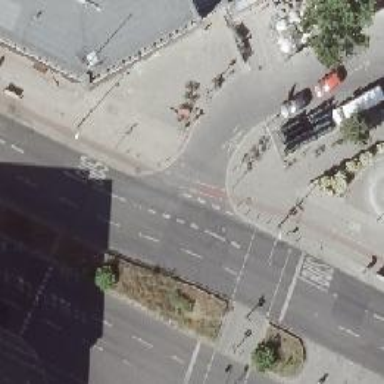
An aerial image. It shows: Uncontrolled crossing at the intersection of cycleway and road.